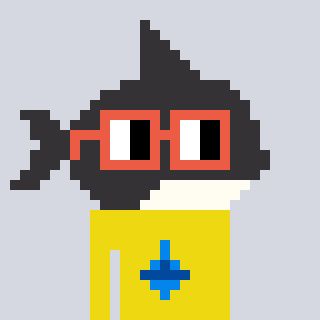
a pixel art character with square orange glasses, a orca-shaped head and a yellow-colored body on a cool background